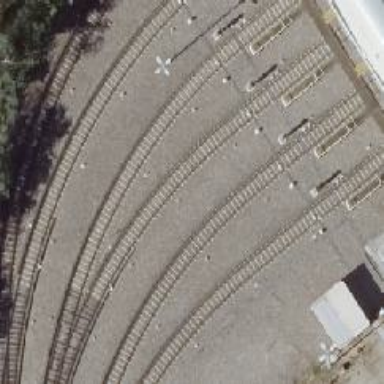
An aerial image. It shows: Yard area with electrified rail on top.